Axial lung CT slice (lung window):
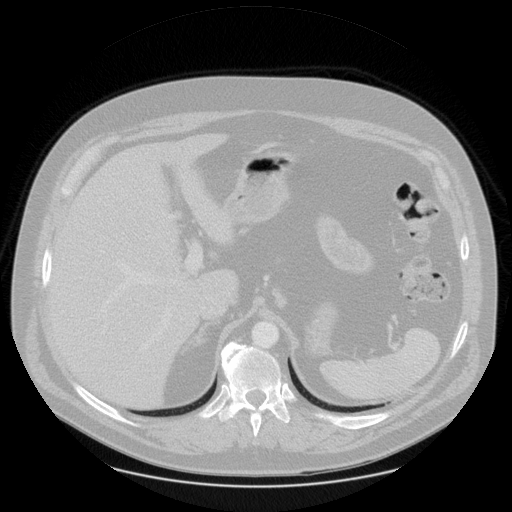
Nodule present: no